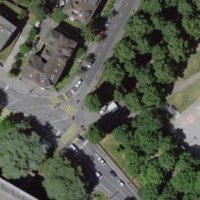
EUNIS habitat code: 53
Species observed at this site:
Certhia brachydactyla
Corvus corone
Passer domesticus
Cymbalaria muralis
Fringilla coelebs
Turdus merula
Columba palumbus
Carpinus betulus
Parus major
Erithacus rubecula
Geranium nodosum
Datura stramonium
Columba livia